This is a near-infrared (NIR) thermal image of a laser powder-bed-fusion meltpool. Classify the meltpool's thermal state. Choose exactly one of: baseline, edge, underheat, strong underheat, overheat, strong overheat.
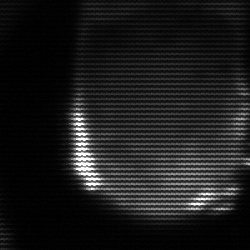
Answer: edge